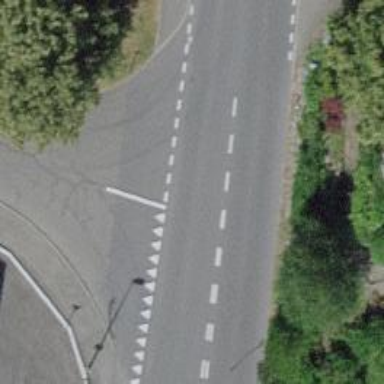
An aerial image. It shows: Road with "give way" sign.